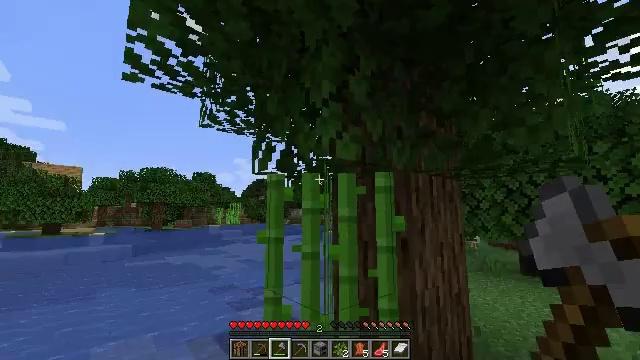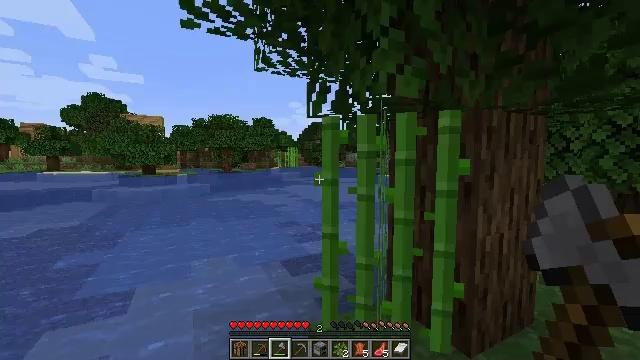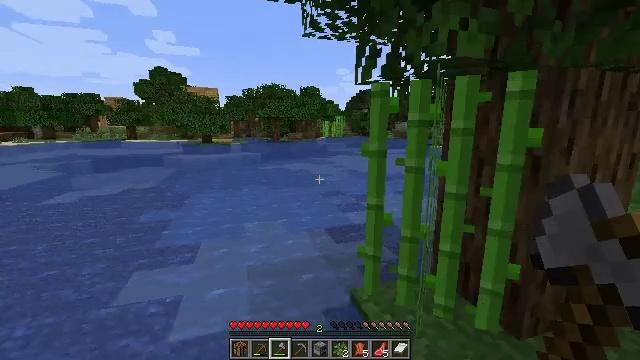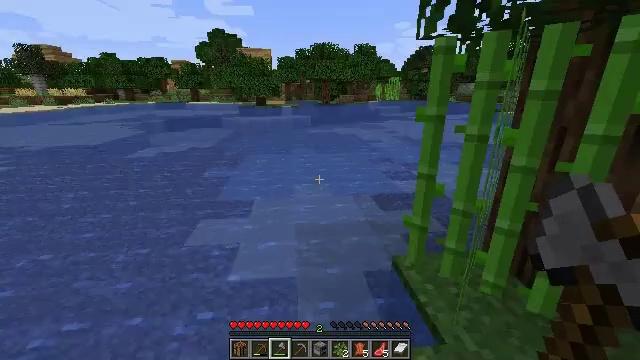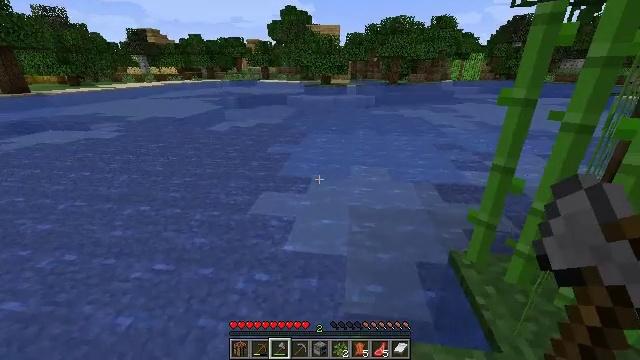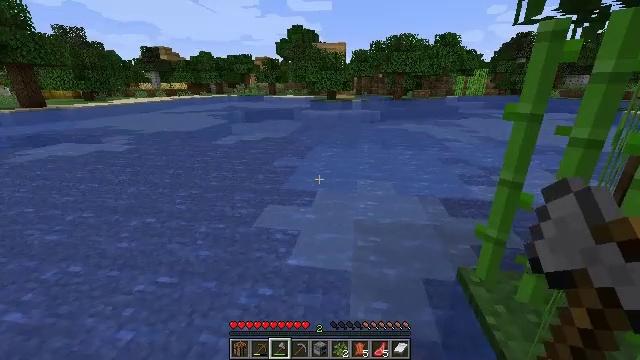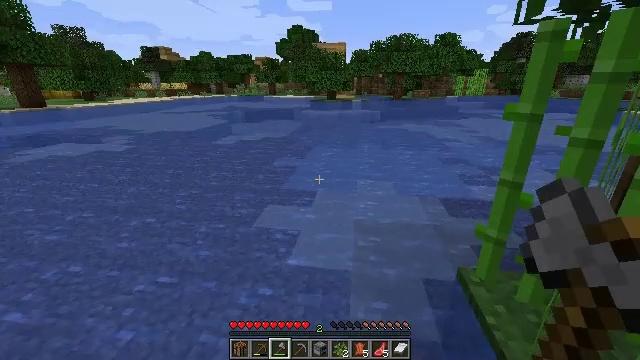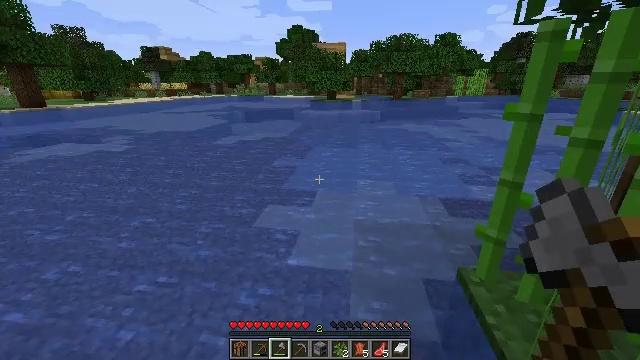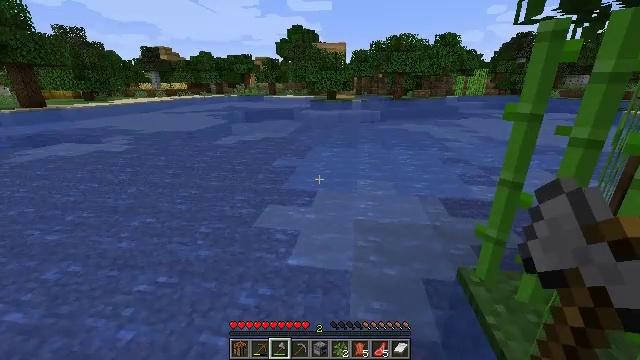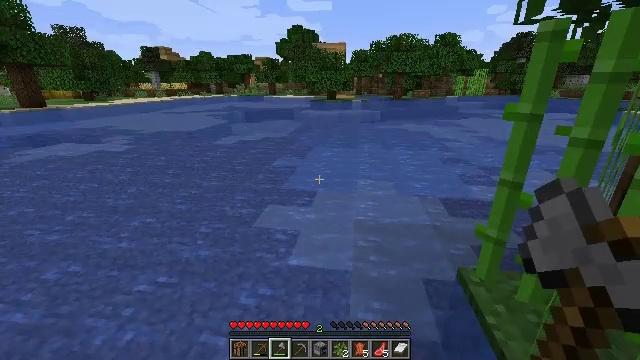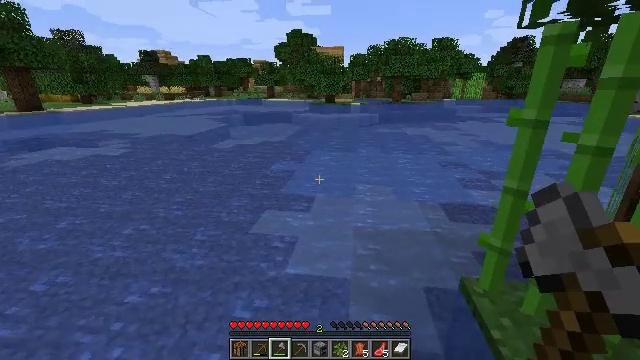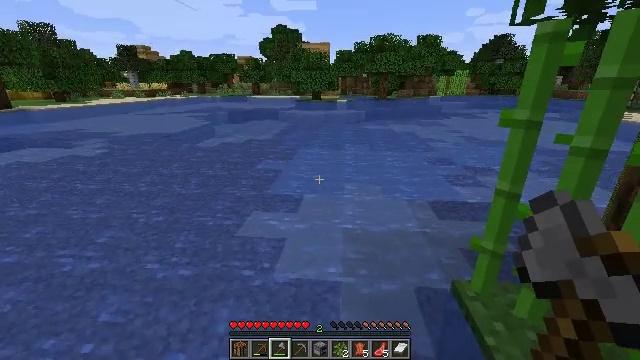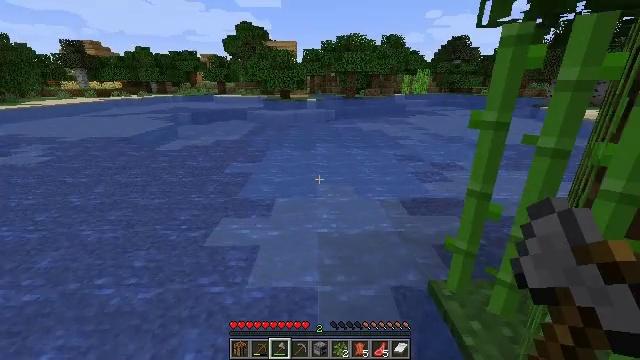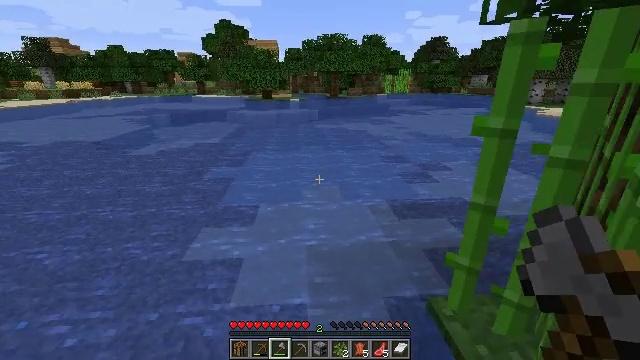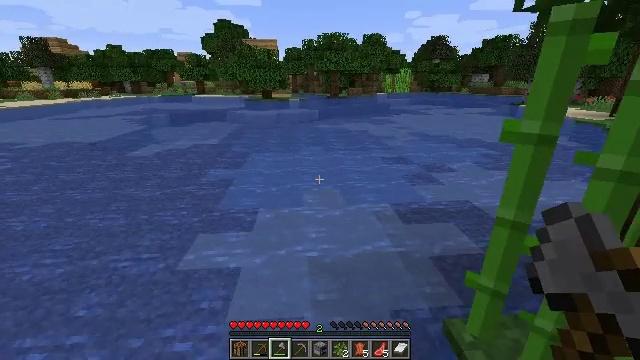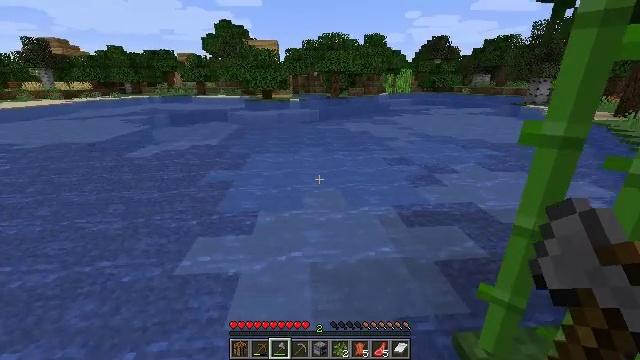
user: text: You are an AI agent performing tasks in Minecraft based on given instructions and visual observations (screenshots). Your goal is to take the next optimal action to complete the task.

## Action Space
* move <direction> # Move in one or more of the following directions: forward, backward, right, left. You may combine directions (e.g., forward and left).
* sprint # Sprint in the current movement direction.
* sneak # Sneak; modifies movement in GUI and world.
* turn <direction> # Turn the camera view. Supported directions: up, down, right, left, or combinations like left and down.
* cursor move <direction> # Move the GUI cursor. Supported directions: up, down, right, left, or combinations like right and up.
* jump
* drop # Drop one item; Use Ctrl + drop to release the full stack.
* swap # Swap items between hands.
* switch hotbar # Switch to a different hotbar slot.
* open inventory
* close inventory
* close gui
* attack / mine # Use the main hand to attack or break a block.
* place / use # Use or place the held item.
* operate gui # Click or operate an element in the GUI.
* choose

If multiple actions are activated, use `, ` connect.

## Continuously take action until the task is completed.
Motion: motion action
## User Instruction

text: Gather sugar cane for crafting.
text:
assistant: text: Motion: turn left and down
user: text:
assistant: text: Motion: turn left and down
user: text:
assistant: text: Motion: turn left and down
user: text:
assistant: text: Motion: turn left and down
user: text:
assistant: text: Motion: turn left and up
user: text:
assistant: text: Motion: no_op
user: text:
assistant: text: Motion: no_op
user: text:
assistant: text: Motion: no_op
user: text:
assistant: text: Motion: no_op
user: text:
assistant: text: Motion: move forward
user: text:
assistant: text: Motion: move forward, turn right
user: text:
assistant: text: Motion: move forward, turn right
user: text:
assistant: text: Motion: move forward, turn right
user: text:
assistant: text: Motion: move forward
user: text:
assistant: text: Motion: move forward
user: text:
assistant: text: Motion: move forward
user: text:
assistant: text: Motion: move forward
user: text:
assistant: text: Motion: move forward
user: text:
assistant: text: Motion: move forward, turn right
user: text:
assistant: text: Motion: move forward, turn right and down
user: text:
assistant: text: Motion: move forward, turn right and down
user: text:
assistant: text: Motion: move forward, turn right
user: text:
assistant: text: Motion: turn right and up
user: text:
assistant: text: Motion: turn right and up
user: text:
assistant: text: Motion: turn right and up
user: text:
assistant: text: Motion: turn right and up
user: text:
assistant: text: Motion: turn right
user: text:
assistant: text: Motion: turn right
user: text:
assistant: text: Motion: turn left
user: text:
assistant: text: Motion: turn left and up